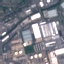
Land use / land cover: Industrial